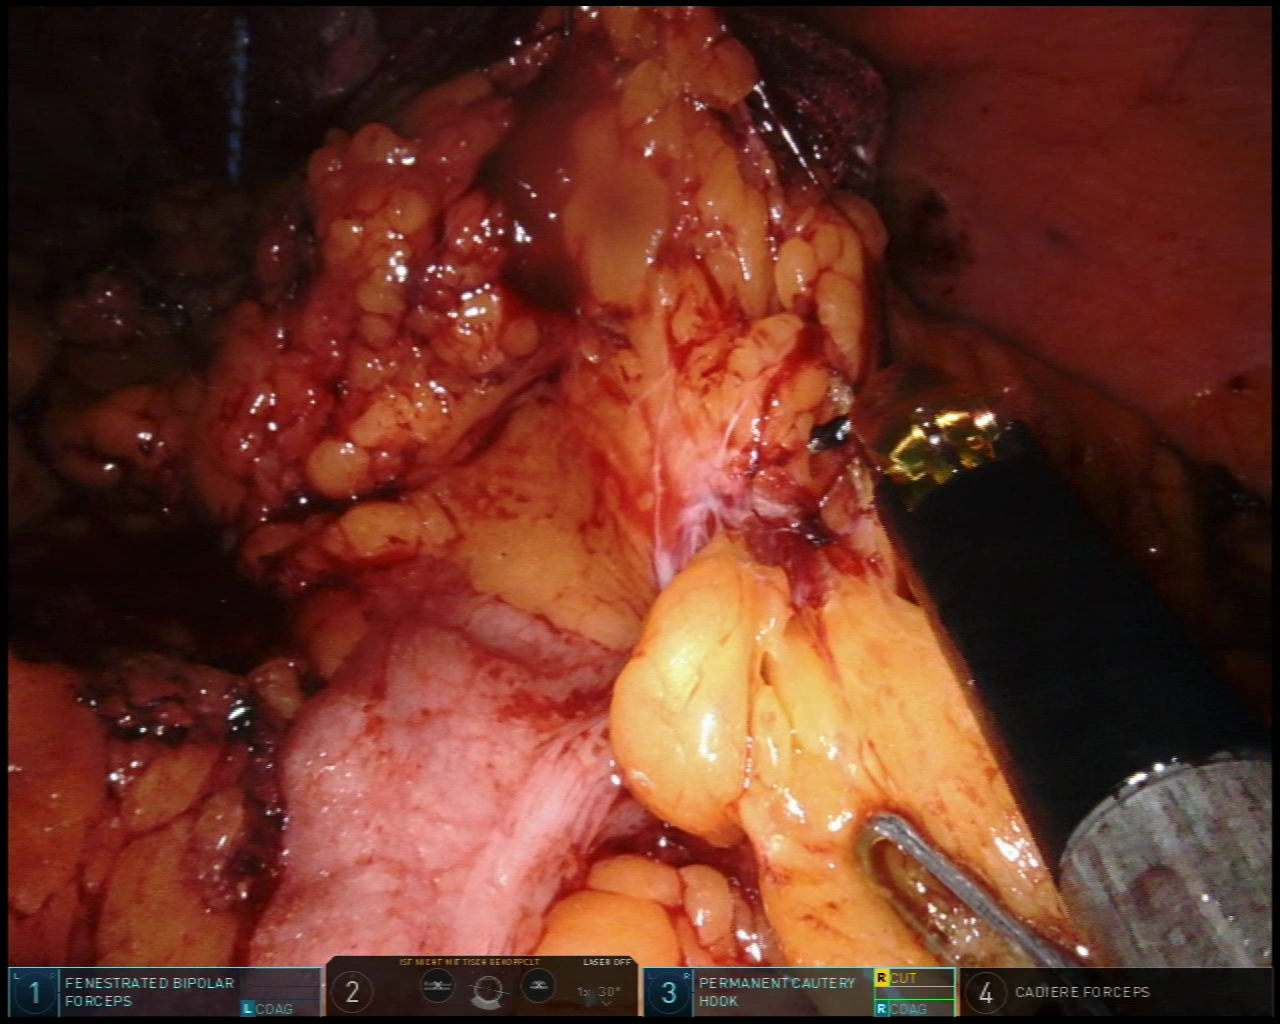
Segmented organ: colon
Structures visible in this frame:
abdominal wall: yes
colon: yes
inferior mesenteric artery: no
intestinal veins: no
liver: no
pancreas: no
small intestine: no
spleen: no
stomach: no
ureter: no
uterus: no
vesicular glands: no